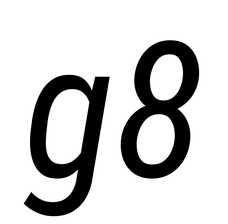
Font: Roboto-Italic_Condensed_Italic